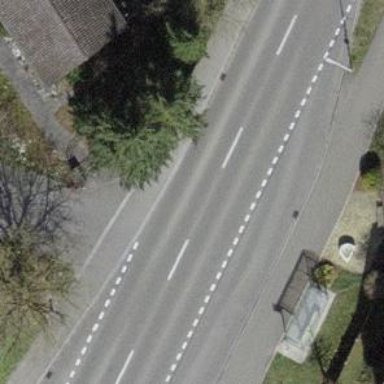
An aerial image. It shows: Bus stop with designated stop position for public transport.